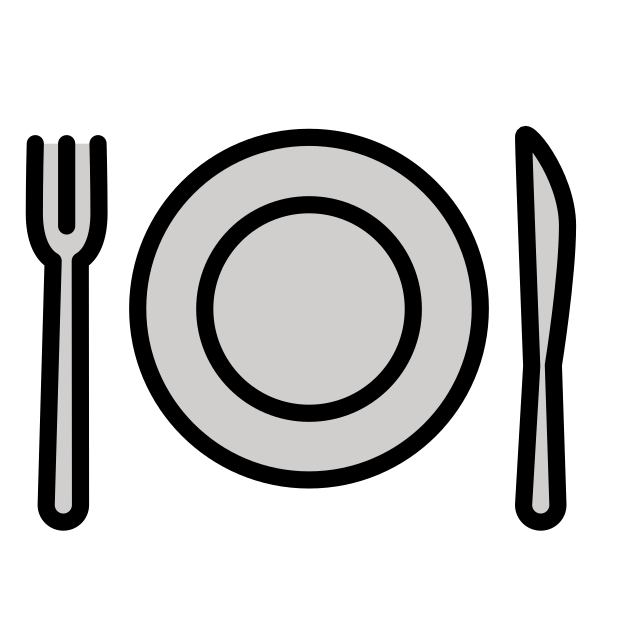
Emoji: 🍽
Name: fork and knife with plate
Unicode: 0x1f37d